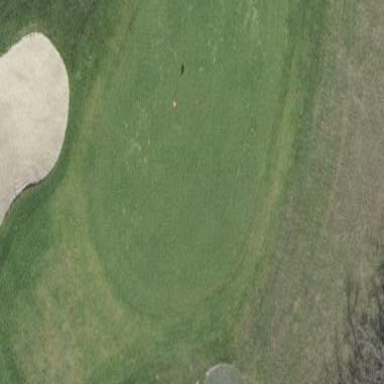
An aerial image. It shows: Picturesque green golfing area with grass land use.